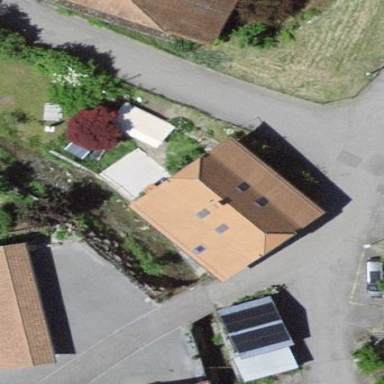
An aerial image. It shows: Residential building.